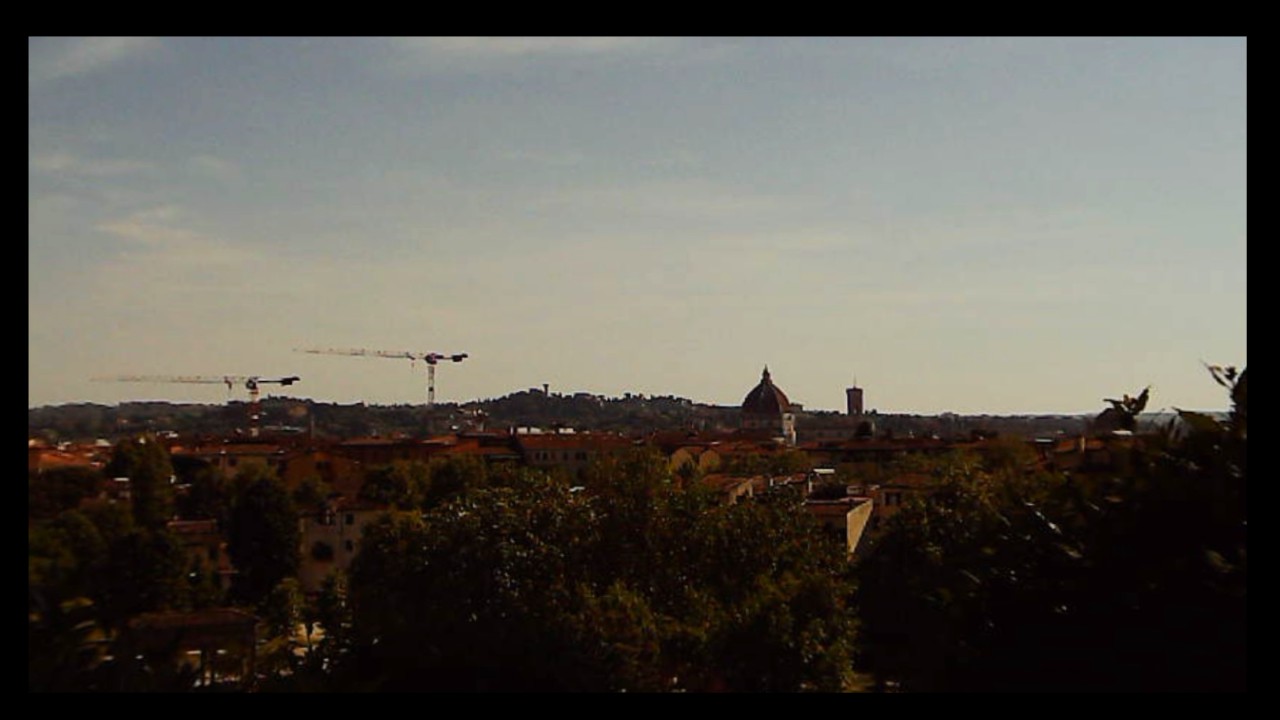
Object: DarwinFPV cineape20